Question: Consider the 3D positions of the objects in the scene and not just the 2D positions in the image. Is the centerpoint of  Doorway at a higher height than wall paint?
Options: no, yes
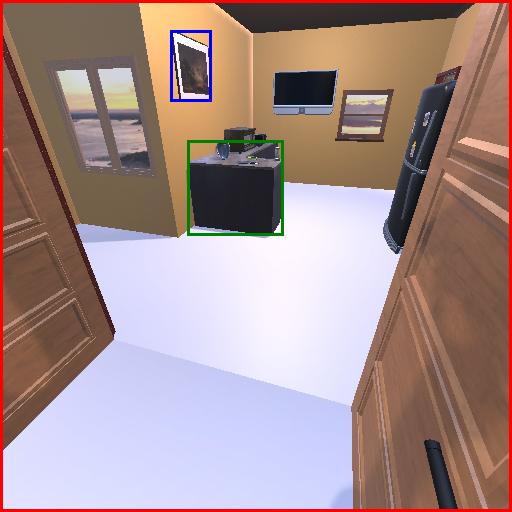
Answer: no